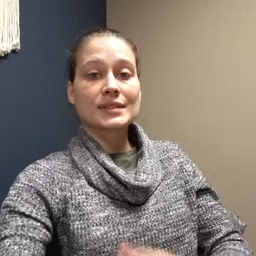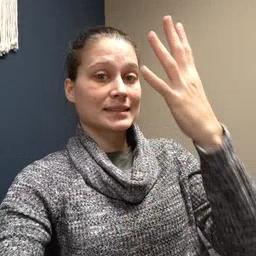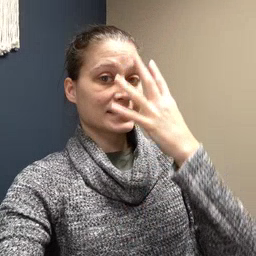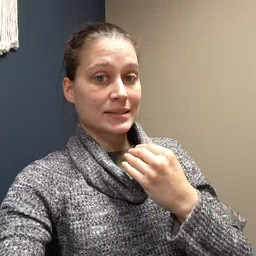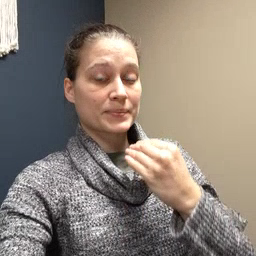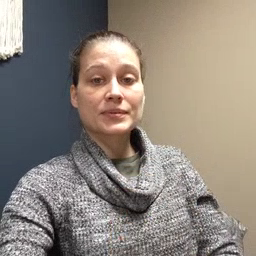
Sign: sleep